Interaction volume radius: 5 \u00c5
Interaction volume height: 20 \u00c5
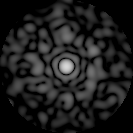
Disorder parameter: 0.8357